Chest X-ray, PA view. Patient: 57 years old, sex M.
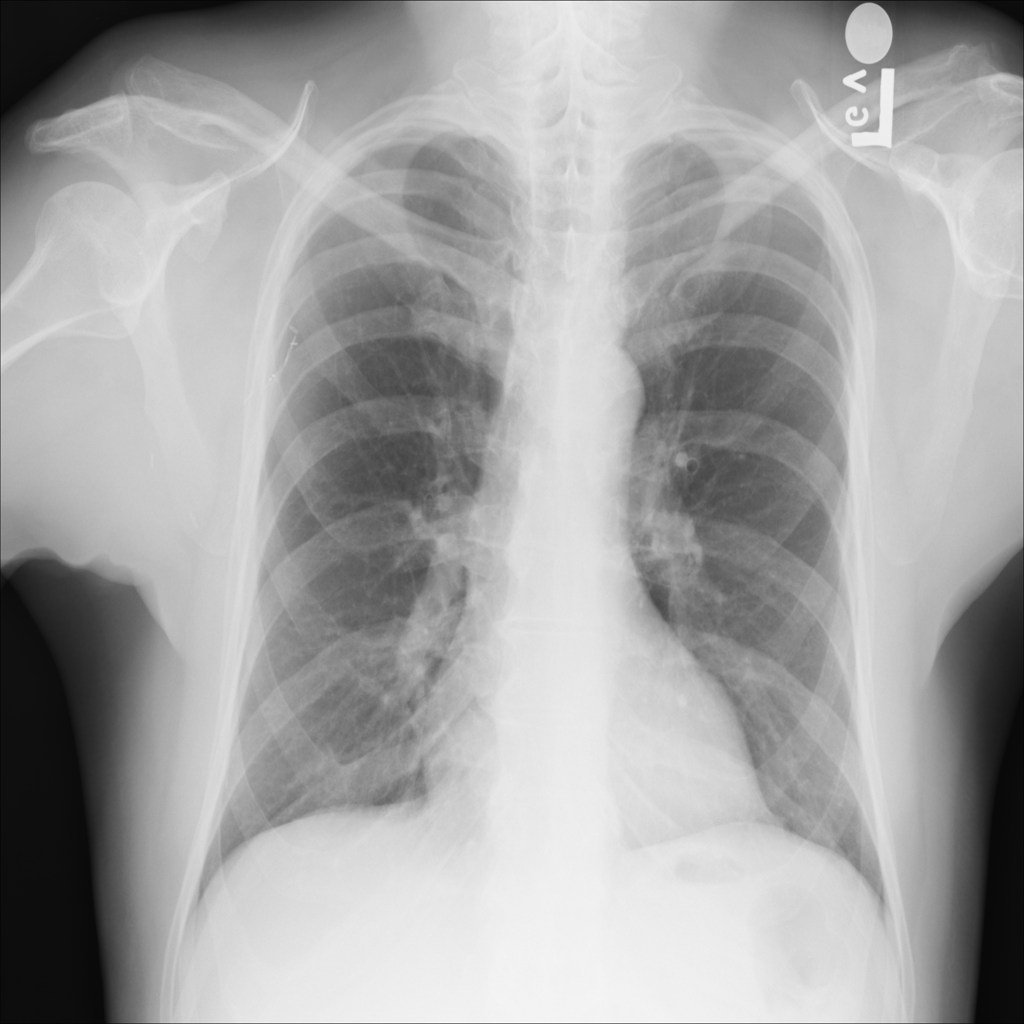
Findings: No Finding